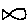
Label: fish